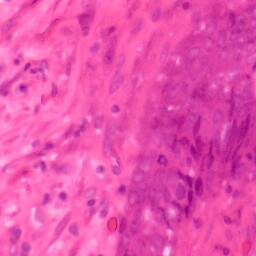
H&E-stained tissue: Colon